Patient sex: F
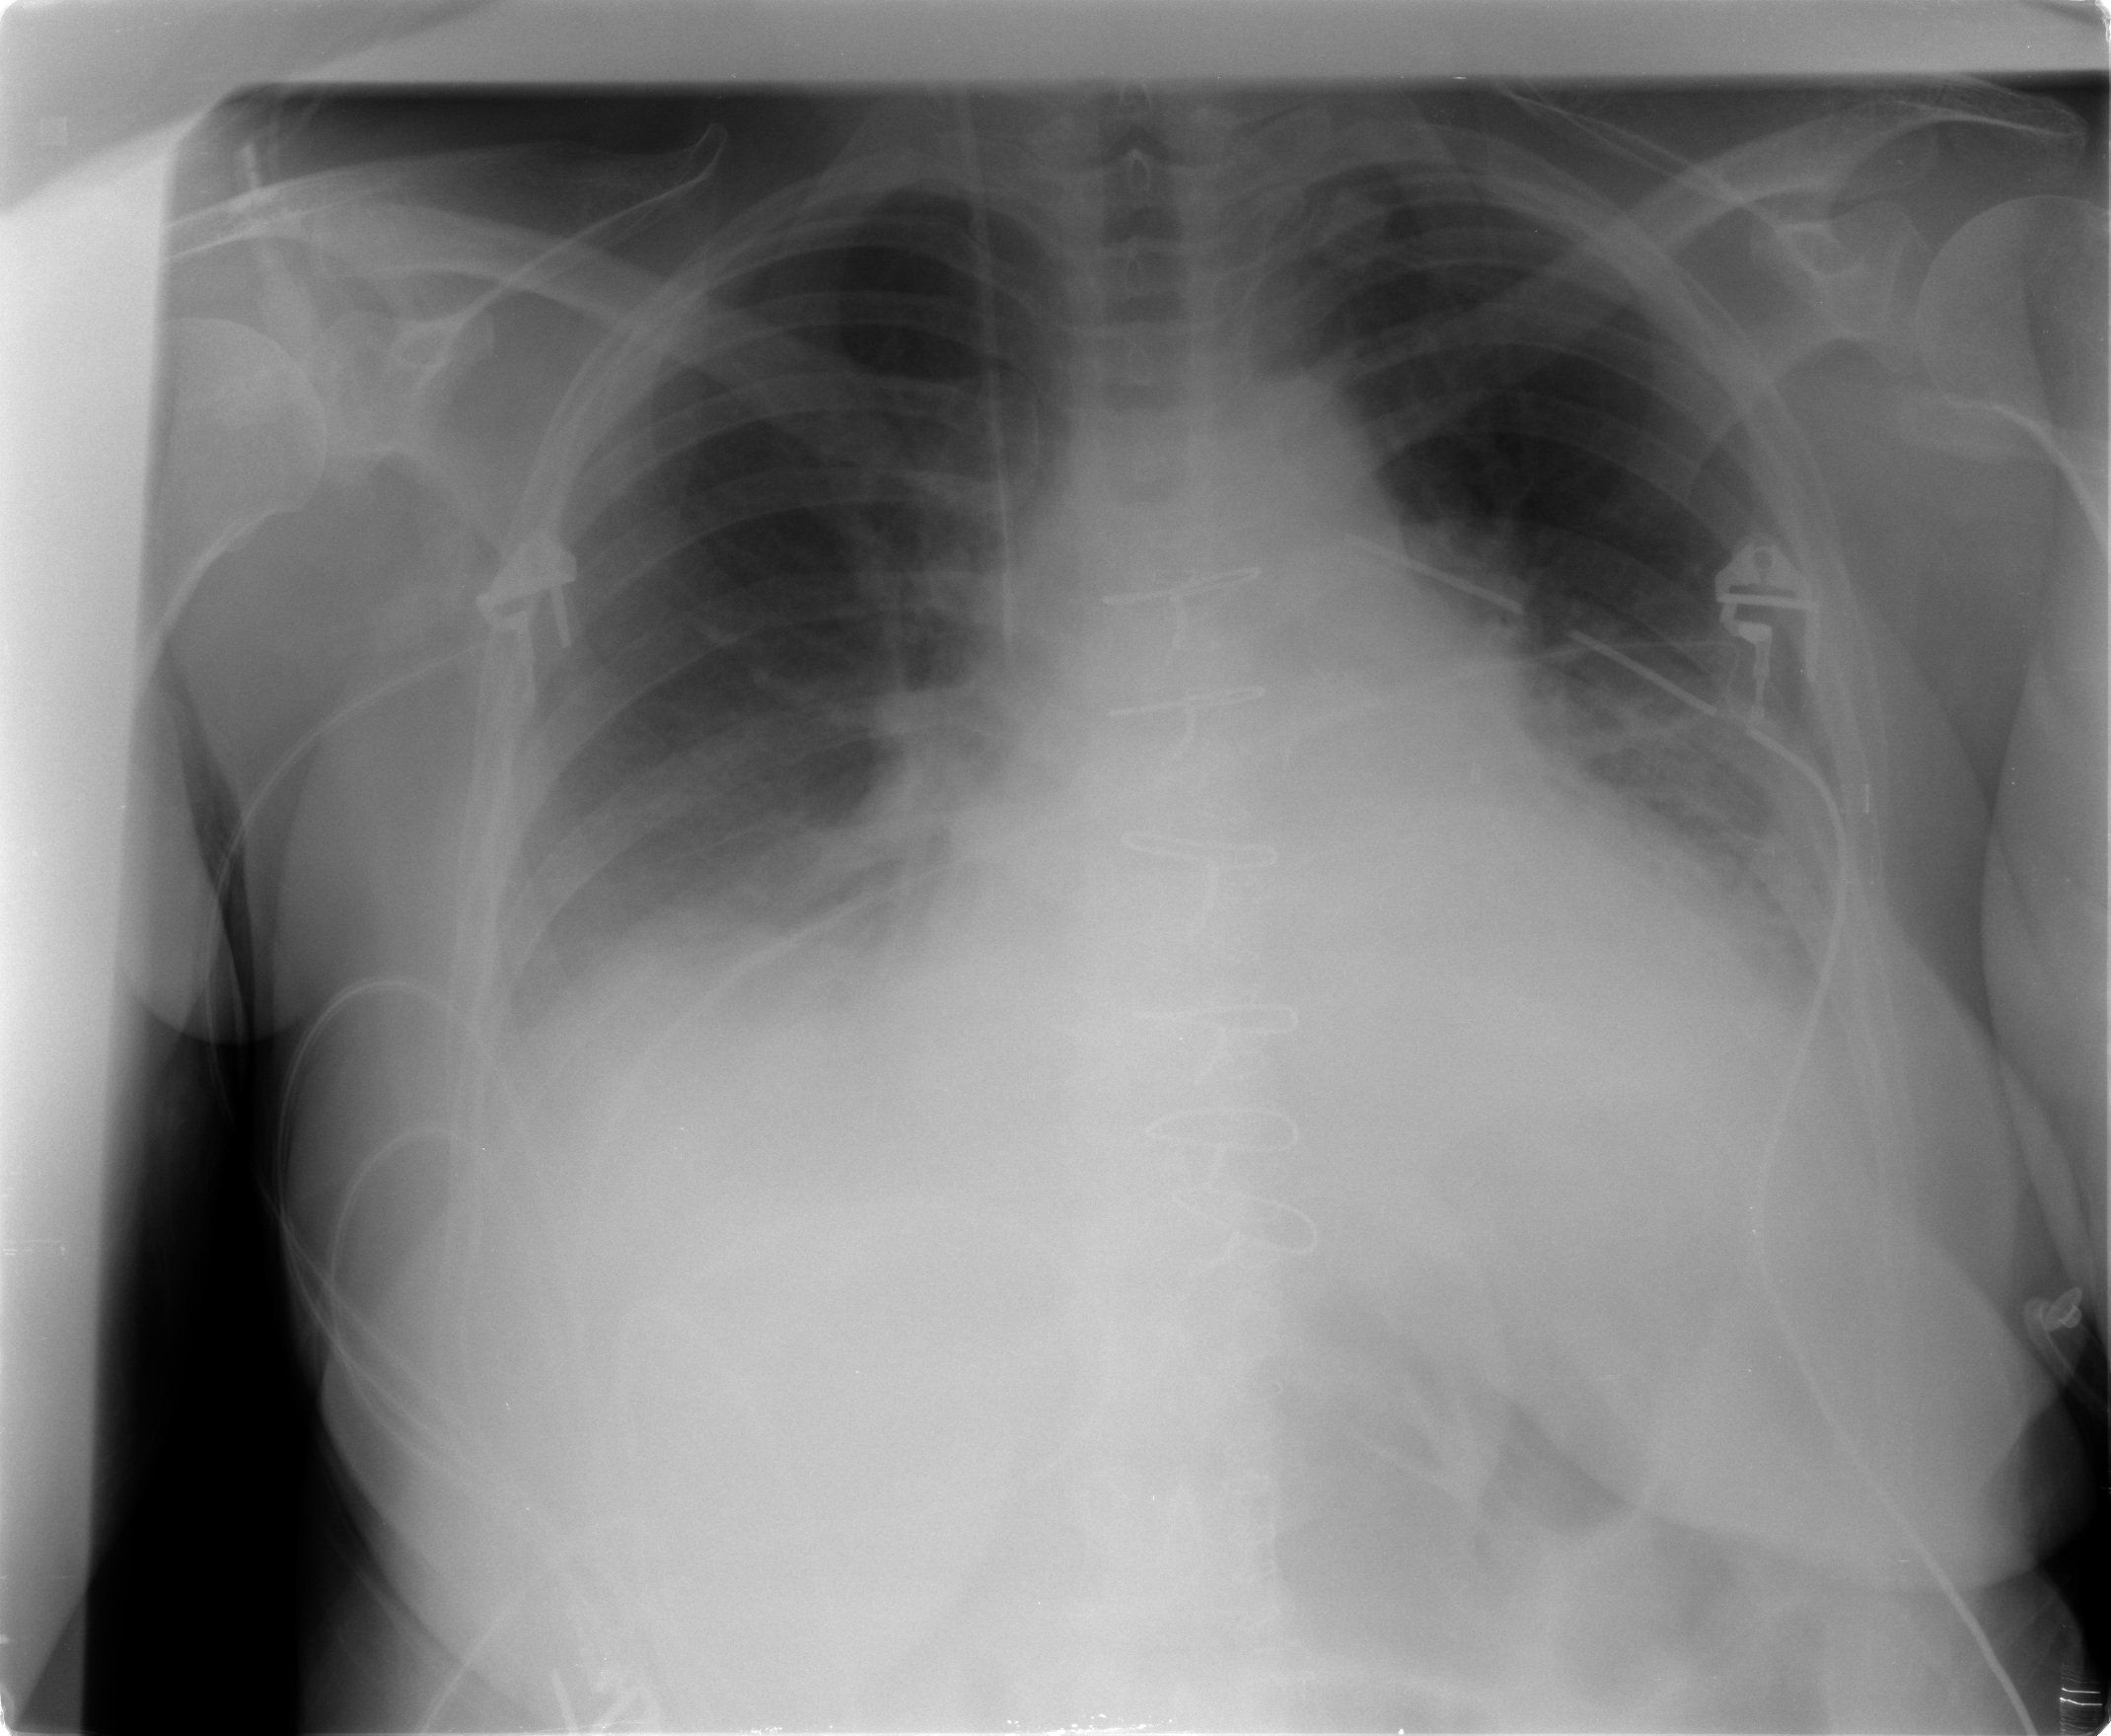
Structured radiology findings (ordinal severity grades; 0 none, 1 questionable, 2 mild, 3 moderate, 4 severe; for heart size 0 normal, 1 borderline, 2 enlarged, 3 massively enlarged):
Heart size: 2
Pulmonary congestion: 1
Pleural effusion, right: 2
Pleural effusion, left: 2
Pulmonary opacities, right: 0
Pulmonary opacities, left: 0
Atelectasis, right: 2
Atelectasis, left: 2